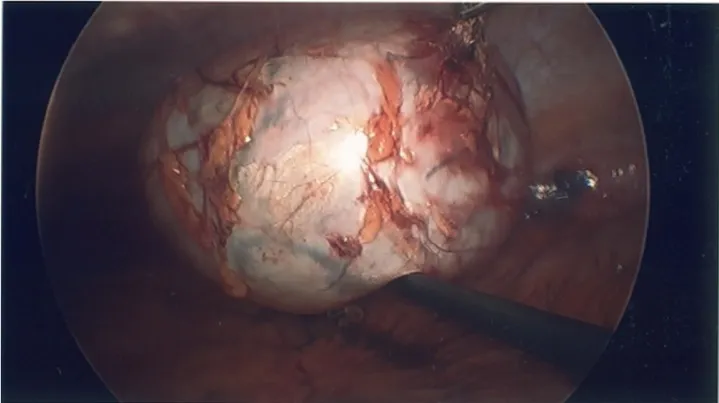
Dissected view of the mesenteric mucinous cystic neoplasm.
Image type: endoscopy (gi_endoscopy)